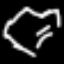
Label: octagon